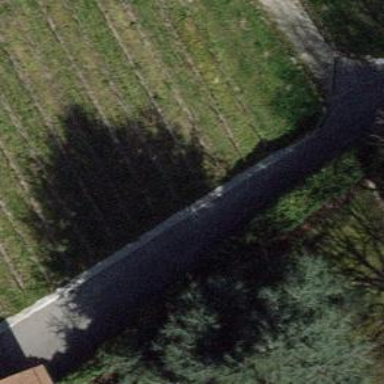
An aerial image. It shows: Paved track with grade 1 tracktype.